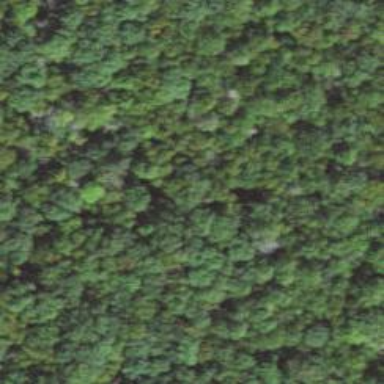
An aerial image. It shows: Mixed woodland with various types of leaves.